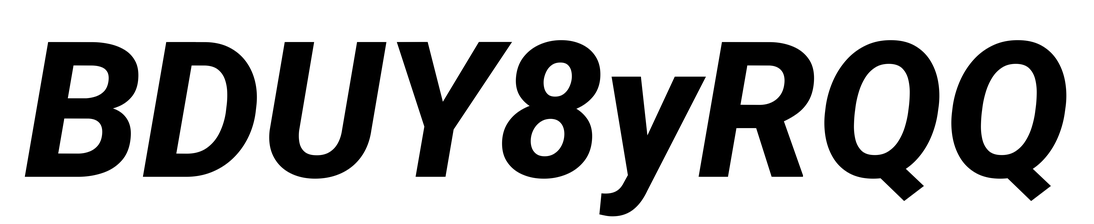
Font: Roboto-Italic_ExtraBold_Italic